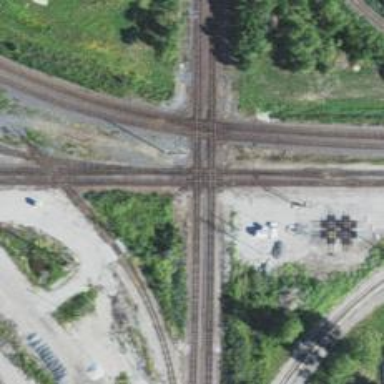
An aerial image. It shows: Railway crossing.